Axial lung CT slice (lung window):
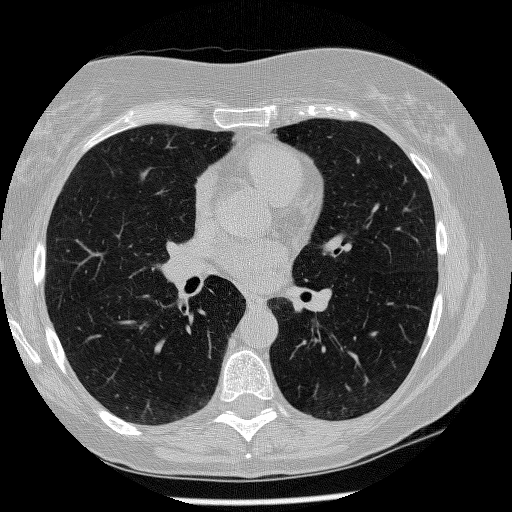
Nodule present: no